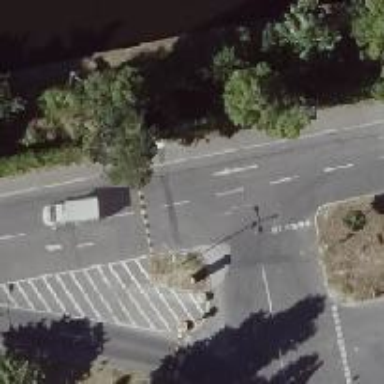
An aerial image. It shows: Traffic calming hump on the road.